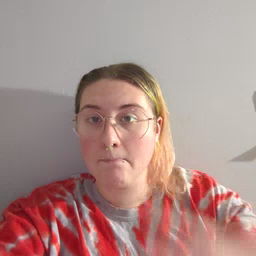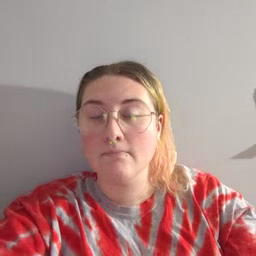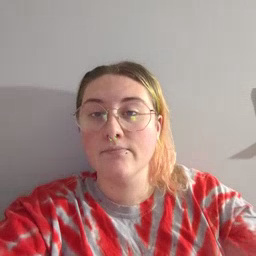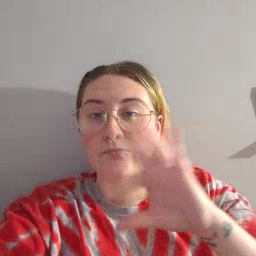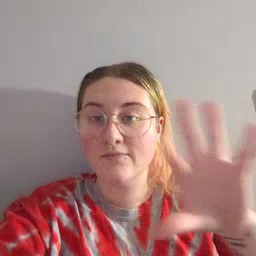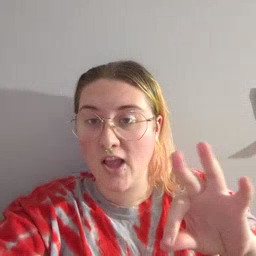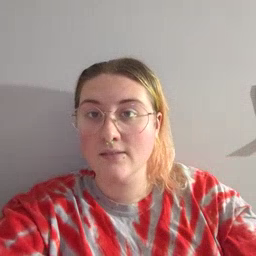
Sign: frenchfries